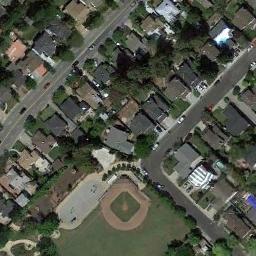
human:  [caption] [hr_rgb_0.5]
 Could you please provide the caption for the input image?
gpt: There is a small baseball diamond in the south of the houses .

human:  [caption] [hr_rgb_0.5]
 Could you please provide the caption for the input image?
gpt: There is a white house on the edge of the baseball field .

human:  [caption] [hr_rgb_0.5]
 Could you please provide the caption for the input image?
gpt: A baseball diamond surrounded by some trees and the residential area around it .

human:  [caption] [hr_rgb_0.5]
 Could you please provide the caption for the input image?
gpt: A baseball diamond is surrounded by many buildings and trees .

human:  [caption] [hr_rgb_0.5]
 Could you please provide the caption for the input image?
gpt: Many buildings are next to  the baseball diamond .